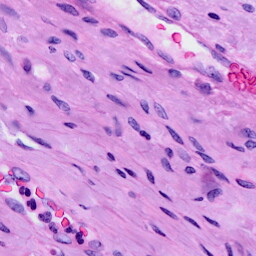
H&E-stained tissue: Cervix